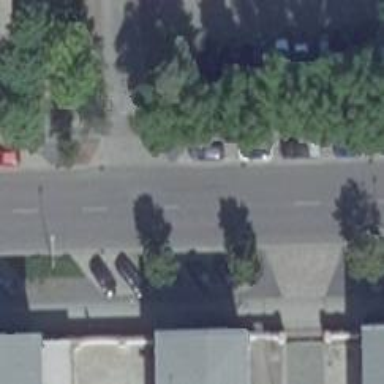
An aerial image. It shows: Secondary asphalt road with parallel parking lane on the right and diagonal parking lane on the left.